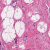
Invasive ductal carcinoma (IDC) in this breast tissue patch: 0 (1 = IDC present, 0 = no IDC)